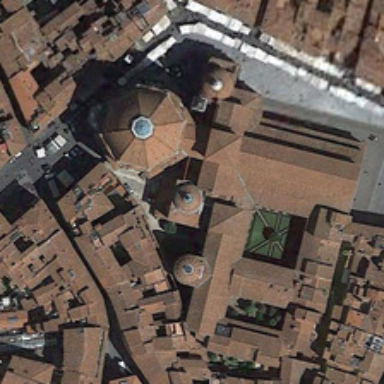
The red buildings in the church are closely linked .